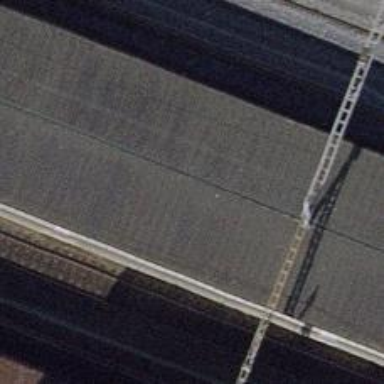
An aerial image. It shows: Covered steps with asphalt surface leading to tunnel.